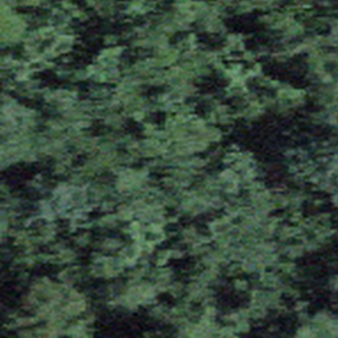
Label: other